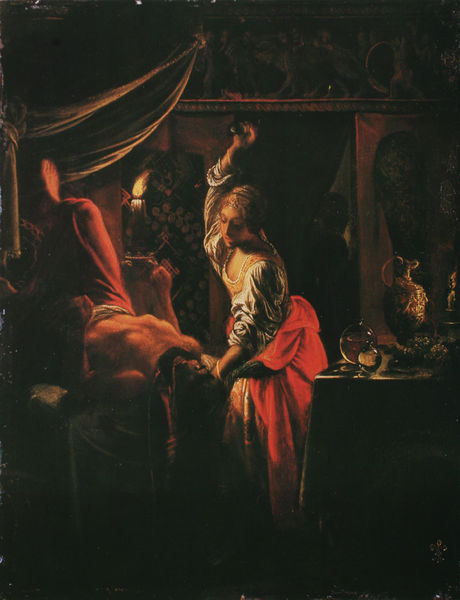
Titel: Judith und Holofernes
Künstler: Adam Elsheimer
Standort: London
Institution: Wellington Museum
Schlagwörter: dunkel, hand, kopf, mann, frau, kleid, nacht, rot, bluse, holofernes, judith, köpfen, mord, hände, krug, düster, angst, gewalt, wein, wandteppich, kerze, dunke, baldachin, ermorden, retten, zelt, glaskugel, morden, wahrsagerin, überlisten, überraxchen, keerze, krug messer kleid, dunkel glas vase tisch vorhang, frau mann mord